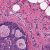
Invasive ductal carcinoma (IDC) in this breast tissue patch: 0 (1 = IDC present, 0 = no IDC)